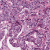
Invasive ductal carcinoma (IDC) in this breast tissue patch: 1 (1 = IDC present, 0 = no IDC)